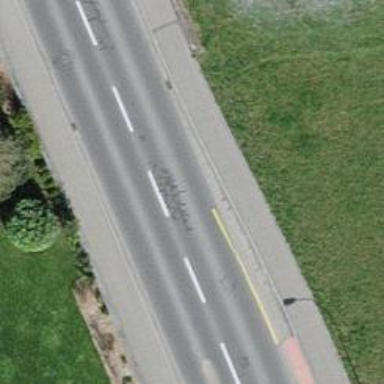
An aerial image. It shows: Secondary road with asphalt surface. It has separate sidewalks on both sides.